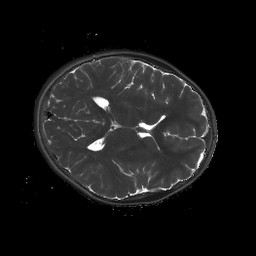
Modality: T2map
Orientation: axial
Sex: male
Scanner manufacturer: siemens
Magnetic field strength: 3 T
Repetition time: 4 s